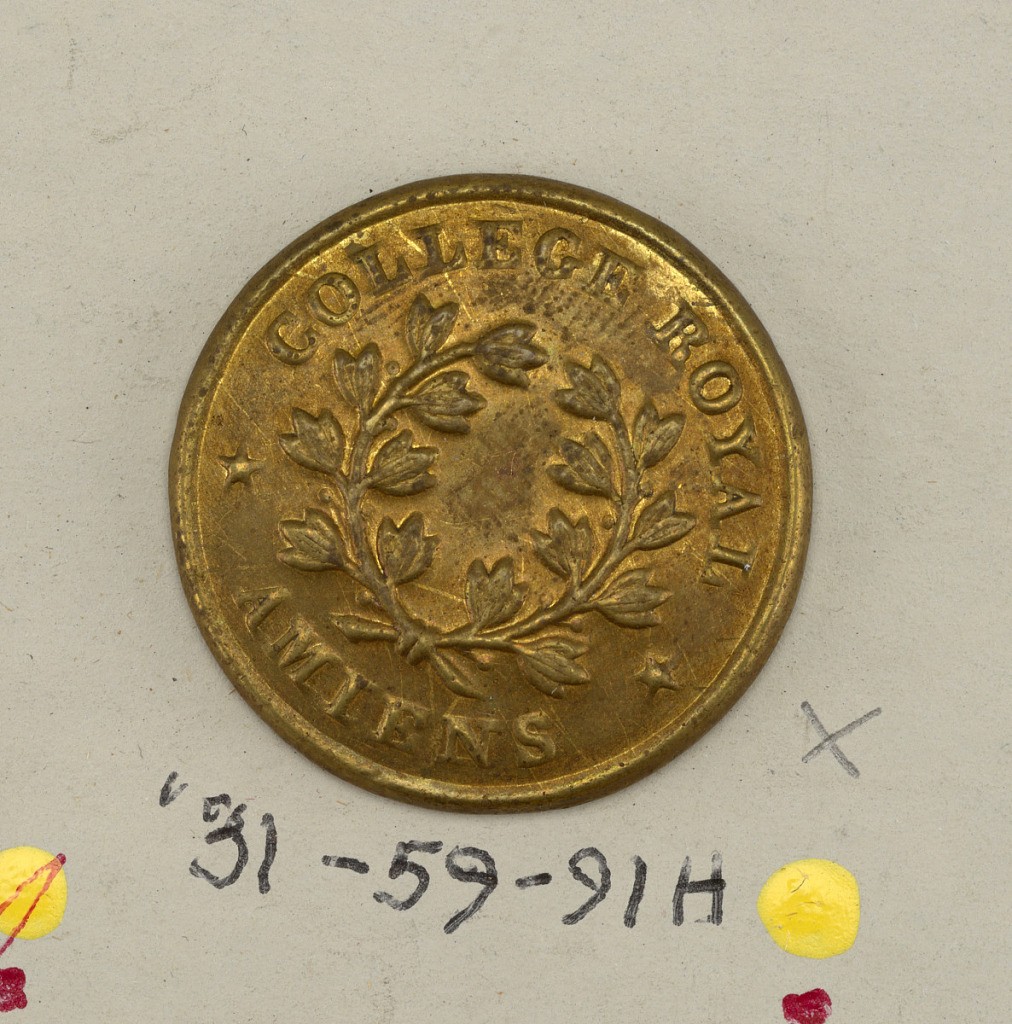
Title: Button
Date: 19th century
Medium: Brass
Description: Components -a/-f,-i are on card F
Two buttons have components rubbed off, possibly -g,-j